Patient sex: F
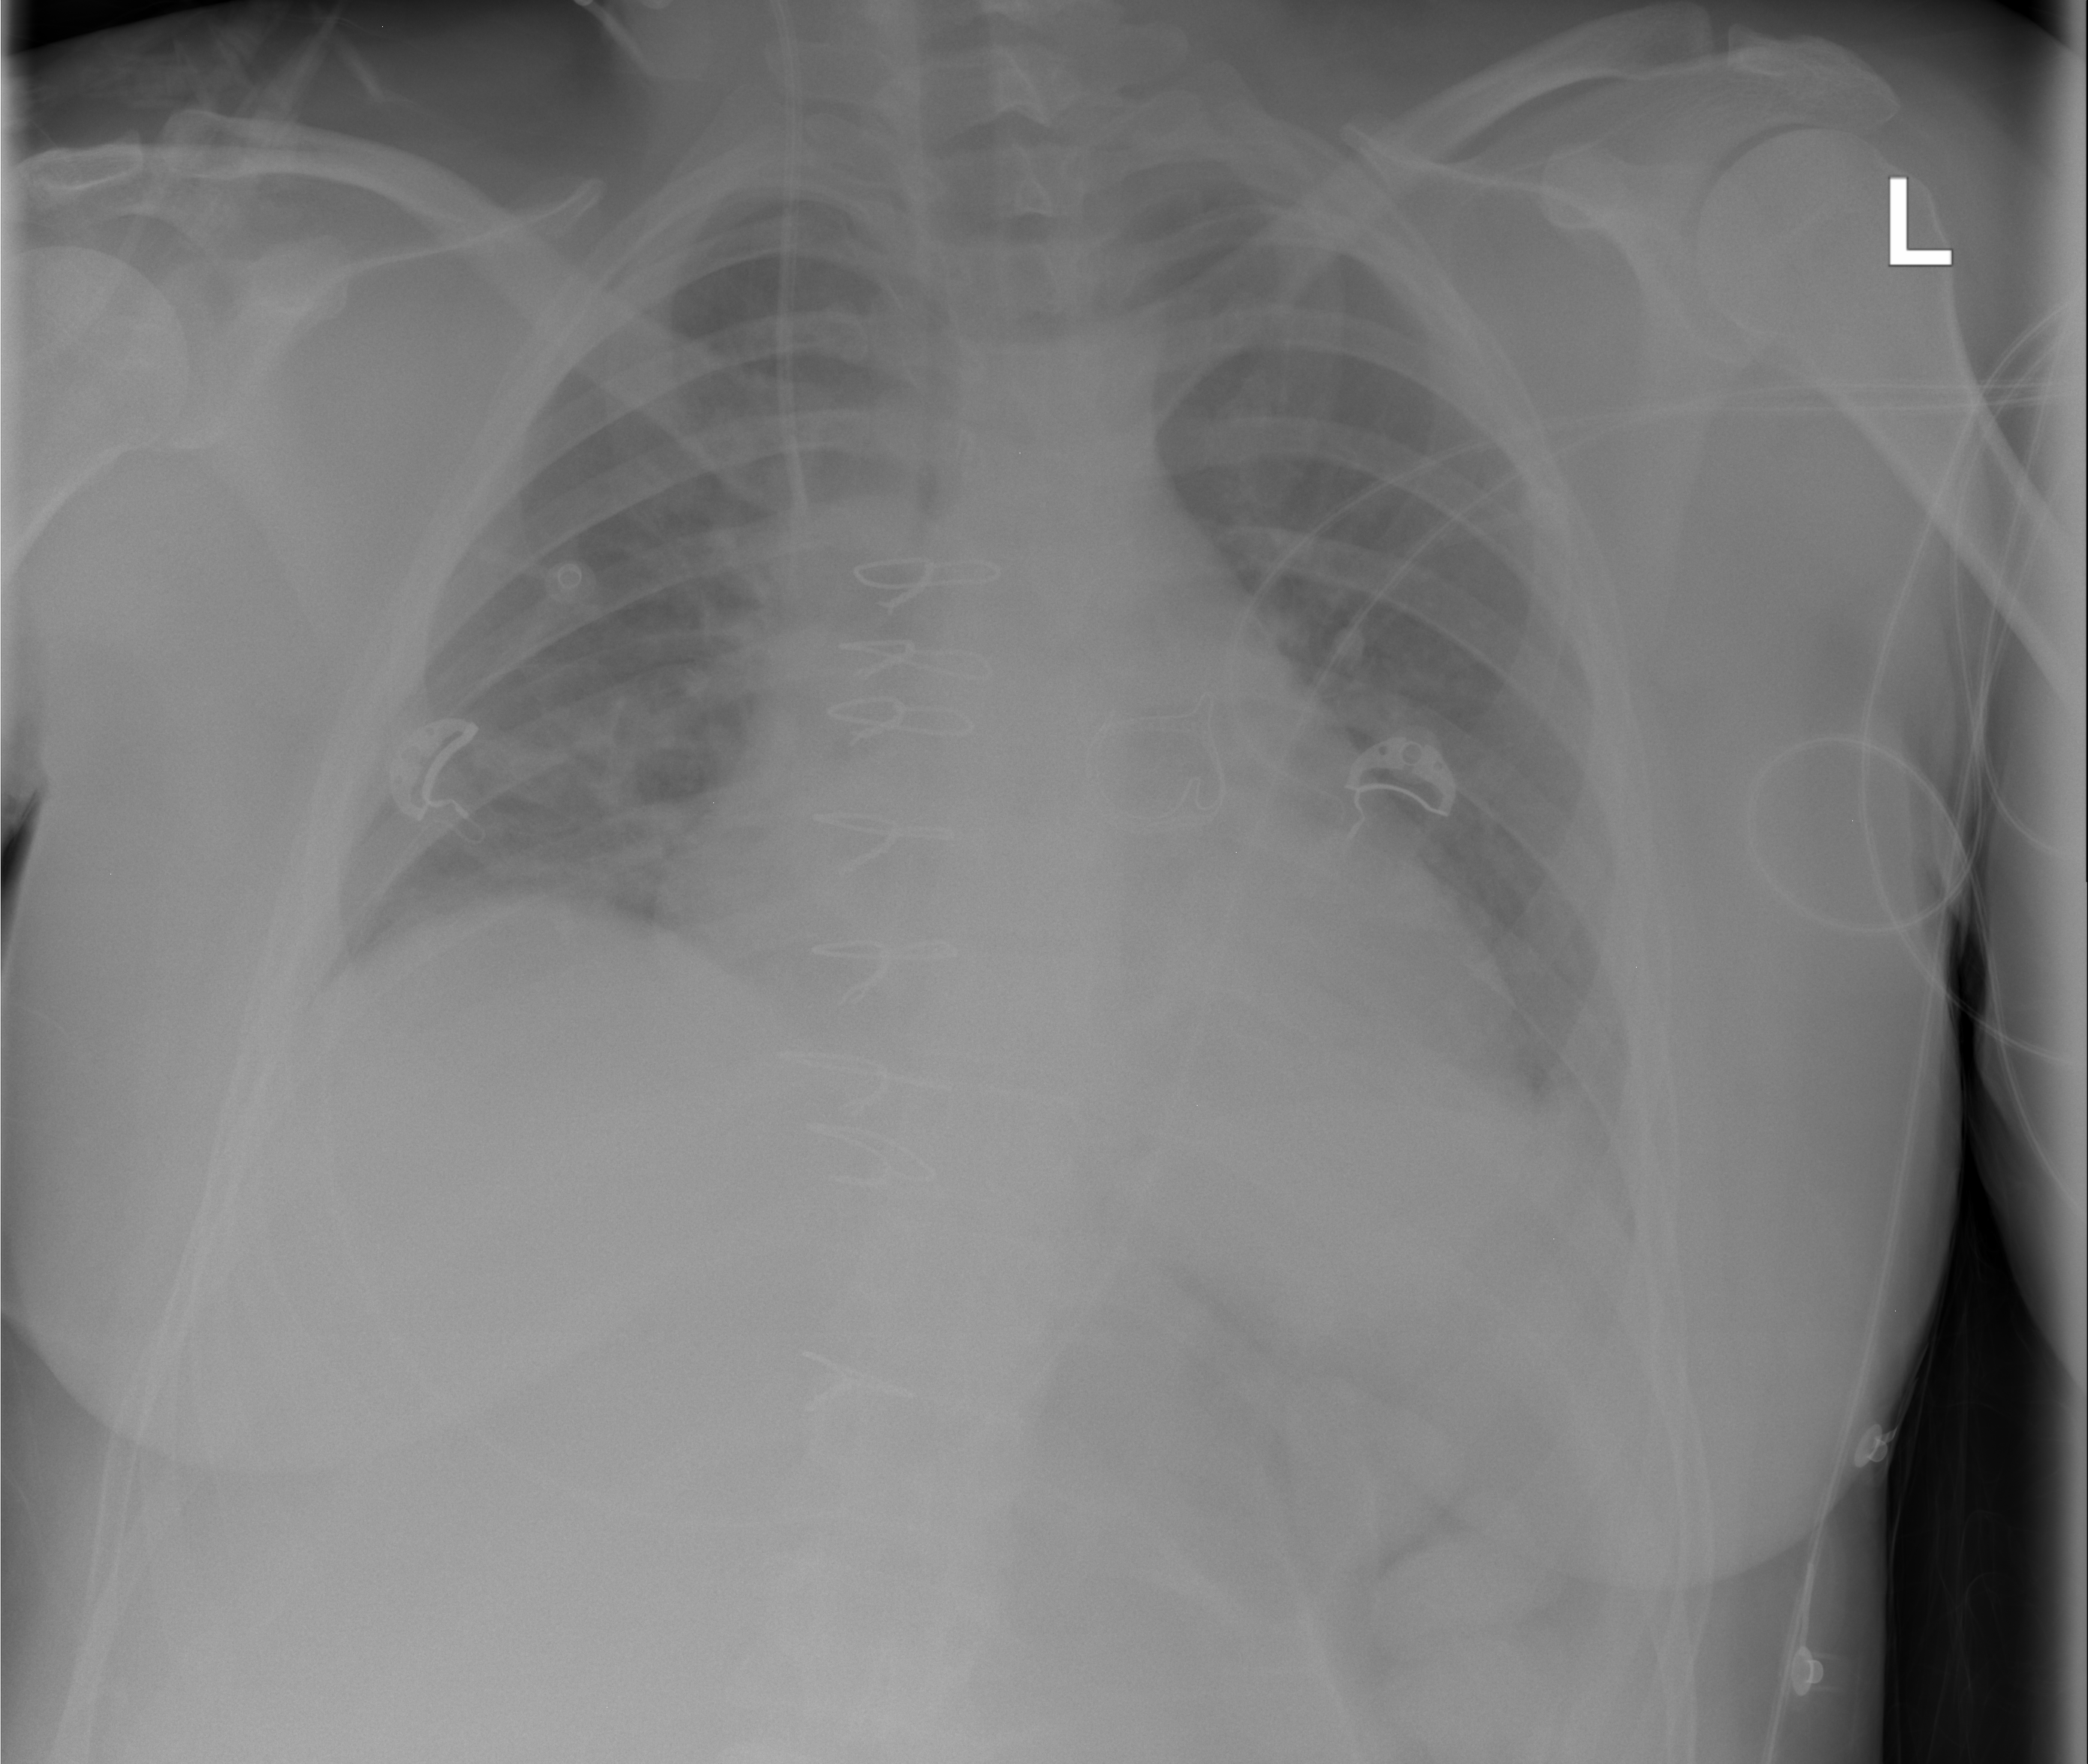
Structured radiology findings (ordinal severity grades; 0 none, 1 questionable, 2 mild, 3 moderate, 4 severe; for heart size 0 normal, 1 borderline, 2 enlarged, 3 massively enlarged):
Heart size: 2
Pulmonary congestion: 1
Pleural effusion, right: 0
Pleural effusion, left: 0
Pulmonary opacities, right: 0
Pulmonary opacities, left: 0
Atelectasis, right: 1
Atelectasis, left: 2